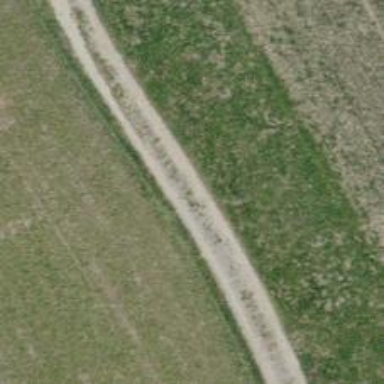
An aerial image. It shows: Well-maintained track road of grade 1.